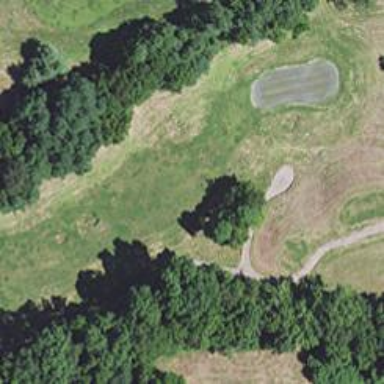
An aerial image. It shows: Path for both roads and golfers.